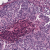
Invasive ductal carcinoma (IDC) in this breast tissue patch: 0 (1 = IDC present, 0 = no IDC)